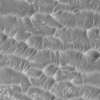
Label: not_dusty